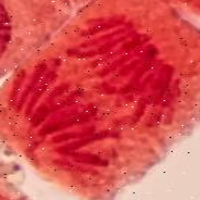
Label: anaphase